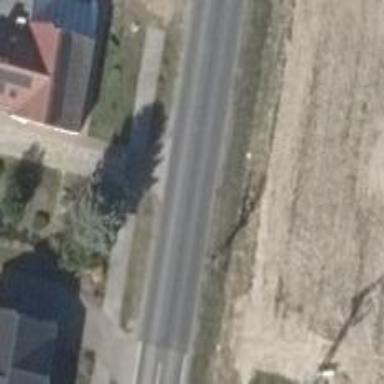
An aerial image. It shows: Driveway.